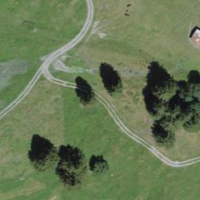
EUNIS habitat code: 24
Species observed at this site:
Silene dioica